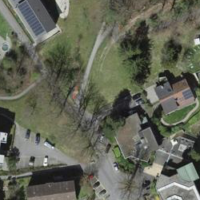
EUNIS habitat code: 55
Species observed at this site:
Campanula barbata